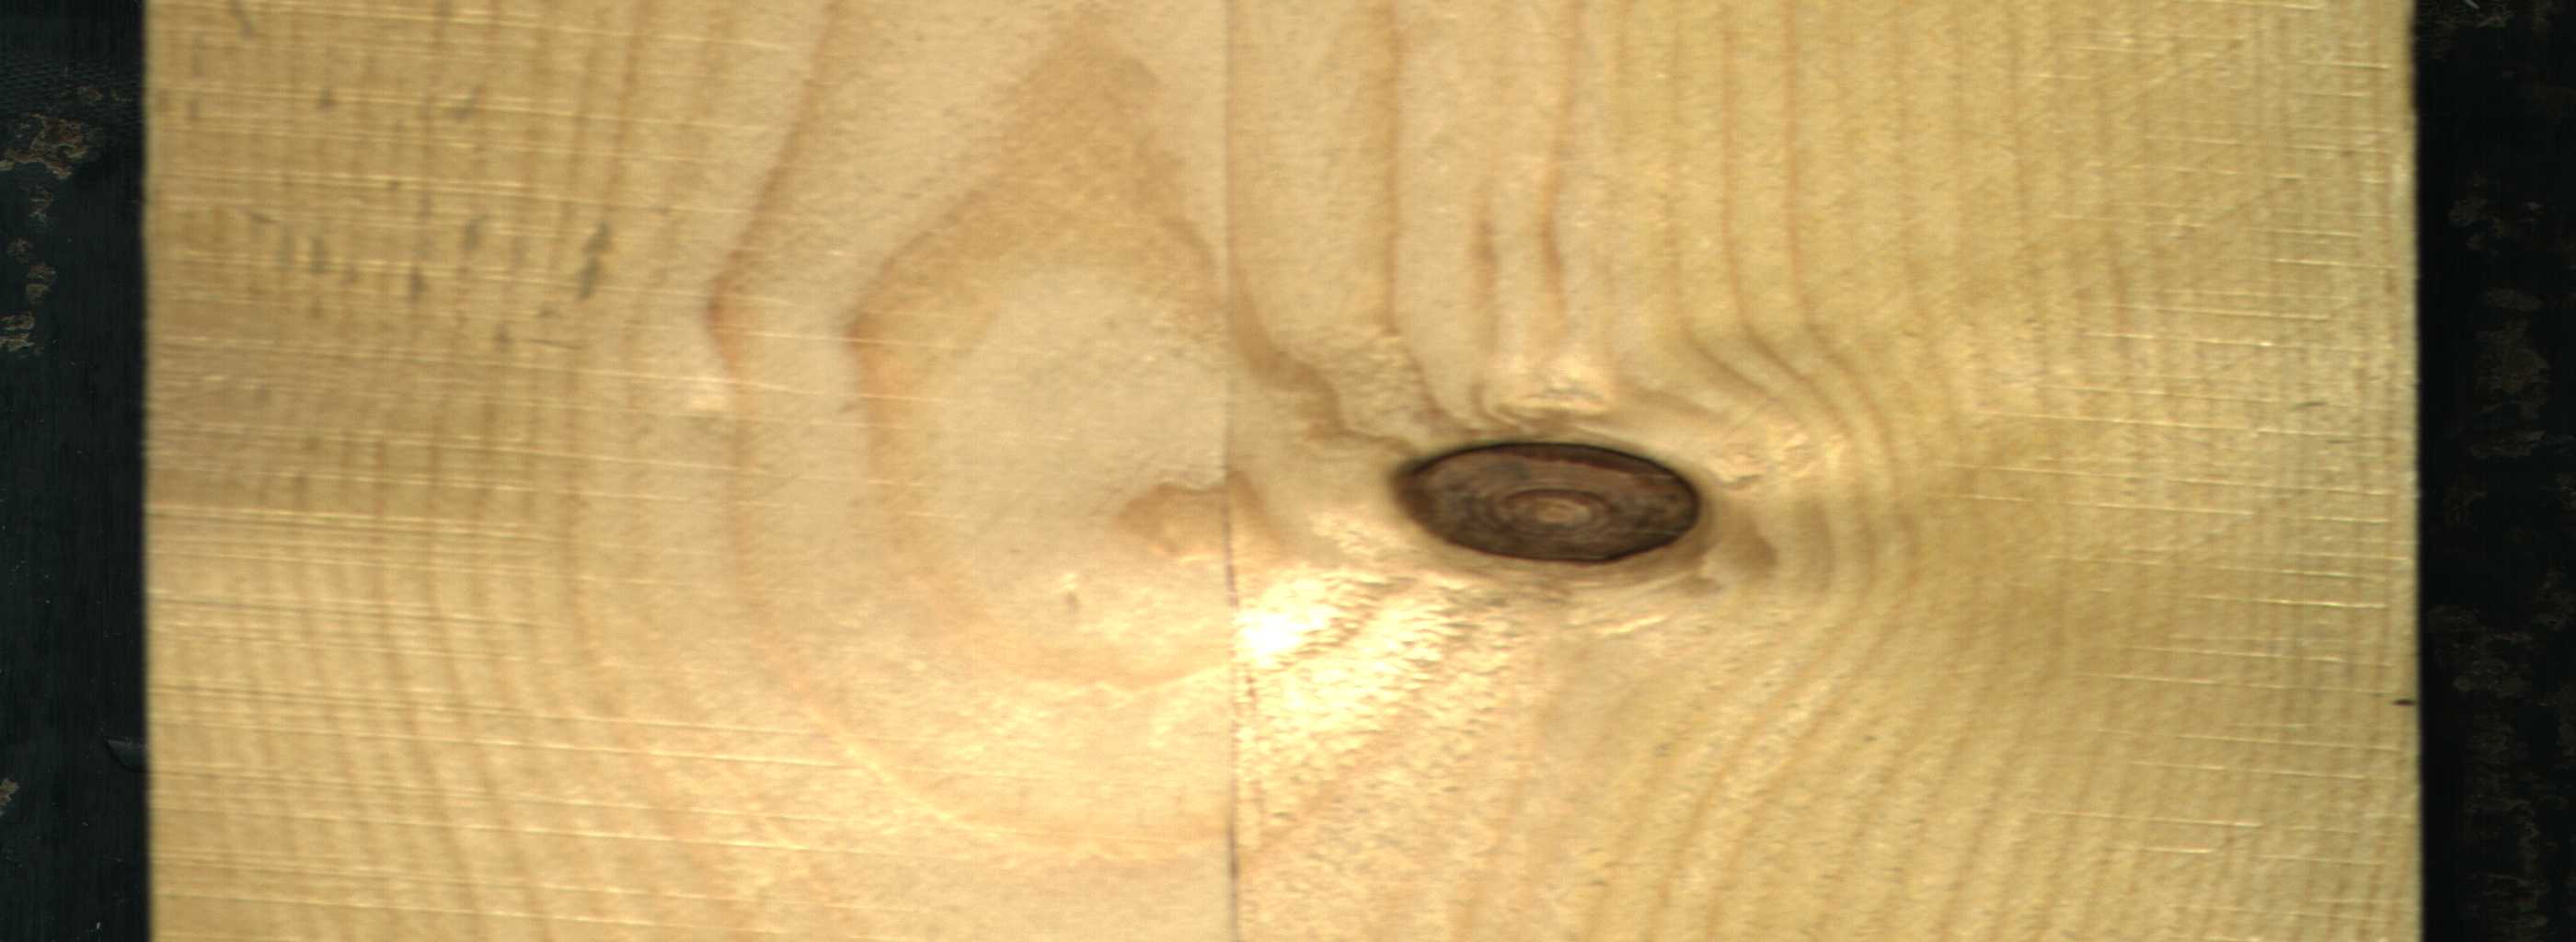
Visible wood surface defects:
Dead_Knot